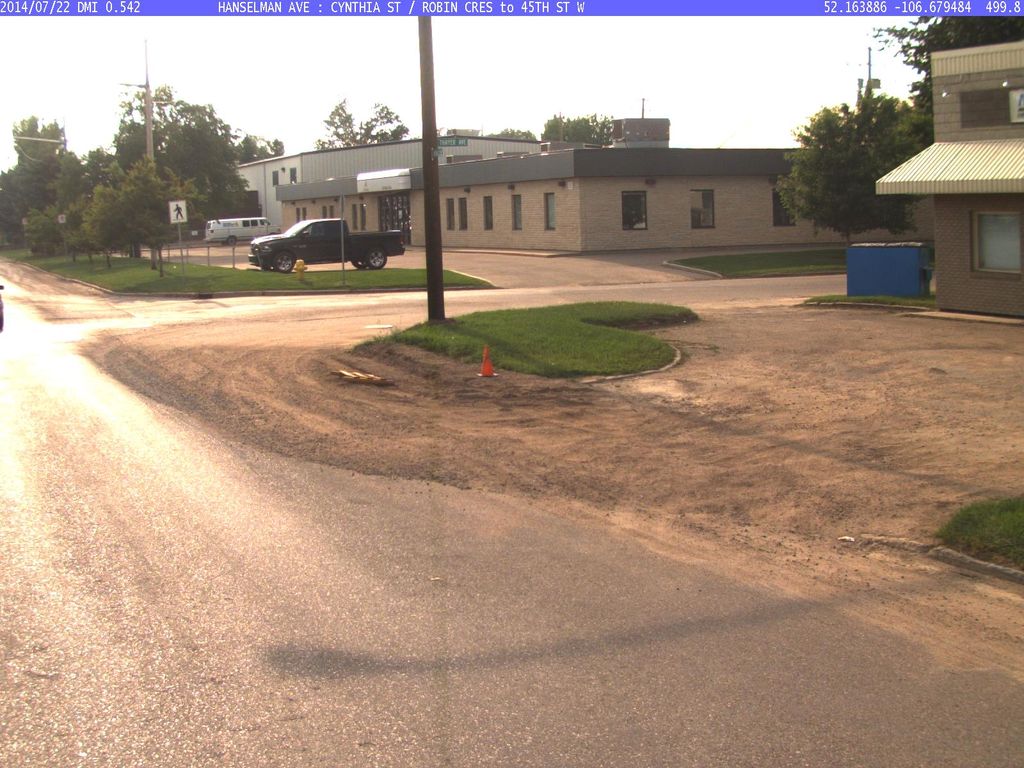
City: saskatoon